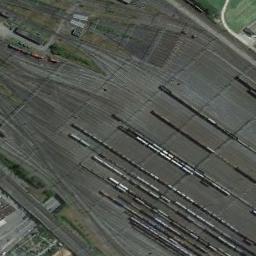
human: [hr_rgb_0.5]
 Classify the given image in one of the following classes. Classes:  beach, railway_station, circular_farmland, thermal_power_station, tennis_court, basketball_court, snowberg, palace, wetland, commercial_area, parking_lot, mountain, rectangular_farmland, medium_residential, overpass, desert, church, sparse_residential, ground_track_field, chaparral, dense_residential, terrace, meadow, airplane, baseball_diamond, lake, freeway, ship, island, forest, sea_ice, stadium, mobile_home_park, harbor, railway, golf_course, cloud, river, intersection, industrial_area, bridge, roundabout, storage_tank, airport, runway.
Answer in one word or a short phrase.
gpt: railway